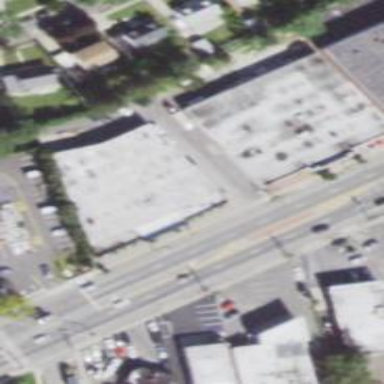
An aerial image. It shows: Retail building.